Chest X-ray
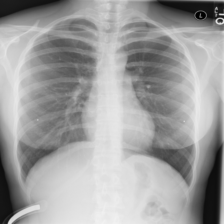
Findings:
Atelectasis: negative
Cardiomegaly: negative
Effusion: negative
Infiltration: negative
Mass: negative
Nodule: negative
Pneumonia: negative
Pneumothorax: negative
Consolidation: negative
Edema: negative
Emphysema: negative
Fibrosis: negative
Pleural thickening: negative
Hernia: negative